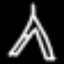
Label: The Eiffel Tower